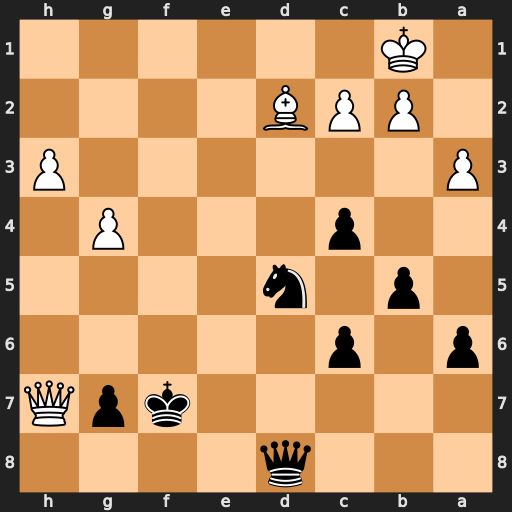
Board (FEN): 3q4/5kpQ/p1p5/1p1n4/2p3P1/P6P/1PPB4/1K6
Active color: b
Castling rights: -
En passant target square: -
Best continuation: Nf6 Qf5 Qxd2